Interaction volume radius: 10 \u00c5
Interaction volume height: 10 \u00c5
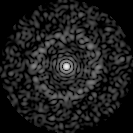
Disorder parameter: 0.8659